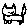
Label: cat